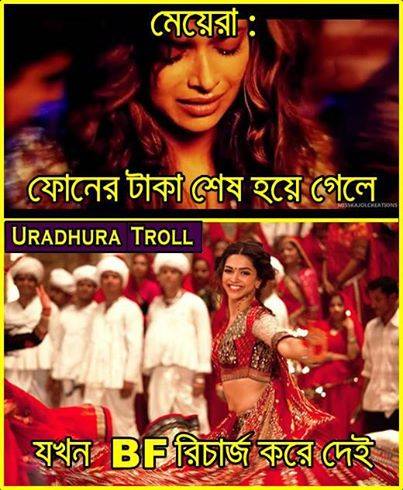
Caption: মেয়েরা: ফোনে টাকা শেষ হয়ে গেলে যখন BF রিচার্জ করে দেই
Label: non-hate